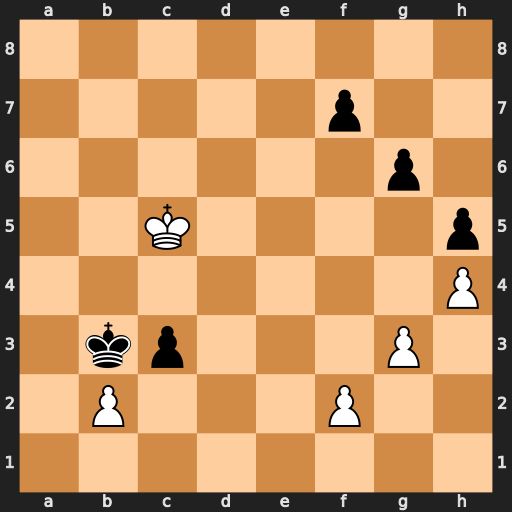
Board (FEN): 8/5p2/6p1/2K4p/7P/1kp3P1/1P3P2/8
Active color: w
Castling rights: -
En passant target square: -
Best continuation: bxc3 Kxc3 Kd6 Kd2 Ke7